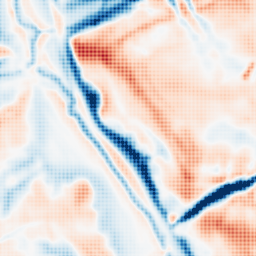
Category: multiscale
Decomposition family: dog_multiscale
Decomposition parameters: sigma_ratio: 1.4
n_scales: 5
base_sigma: 2
Upsampling method: sinc_hamming
Upsampling parameters: scale: 4
kernel_size: 4
Upsampling scale: 4